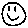
Label: smiley face